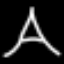
Label: The Eiffel Tower